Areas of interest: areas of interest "China Silk Capital Silk Museum"
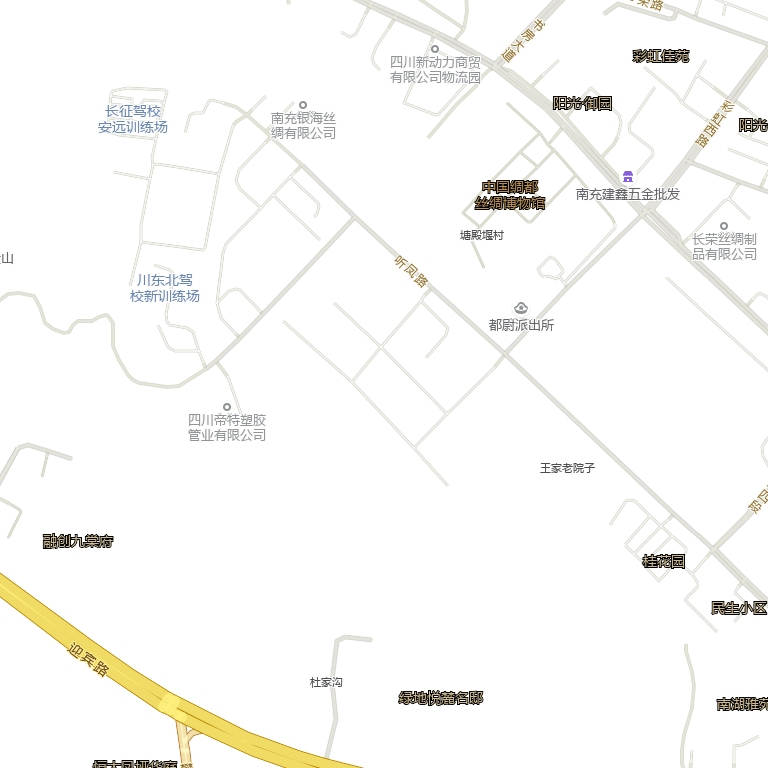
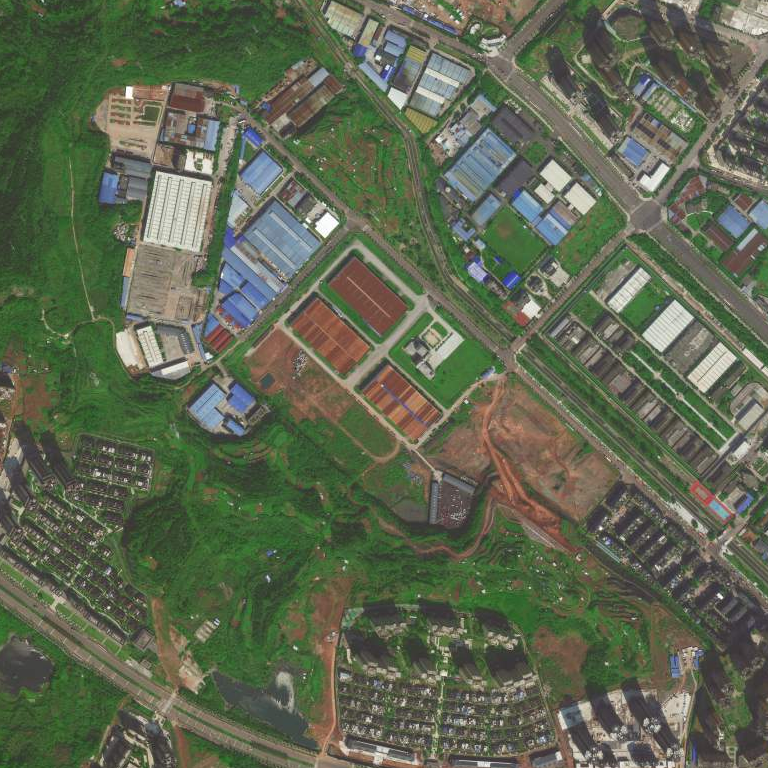